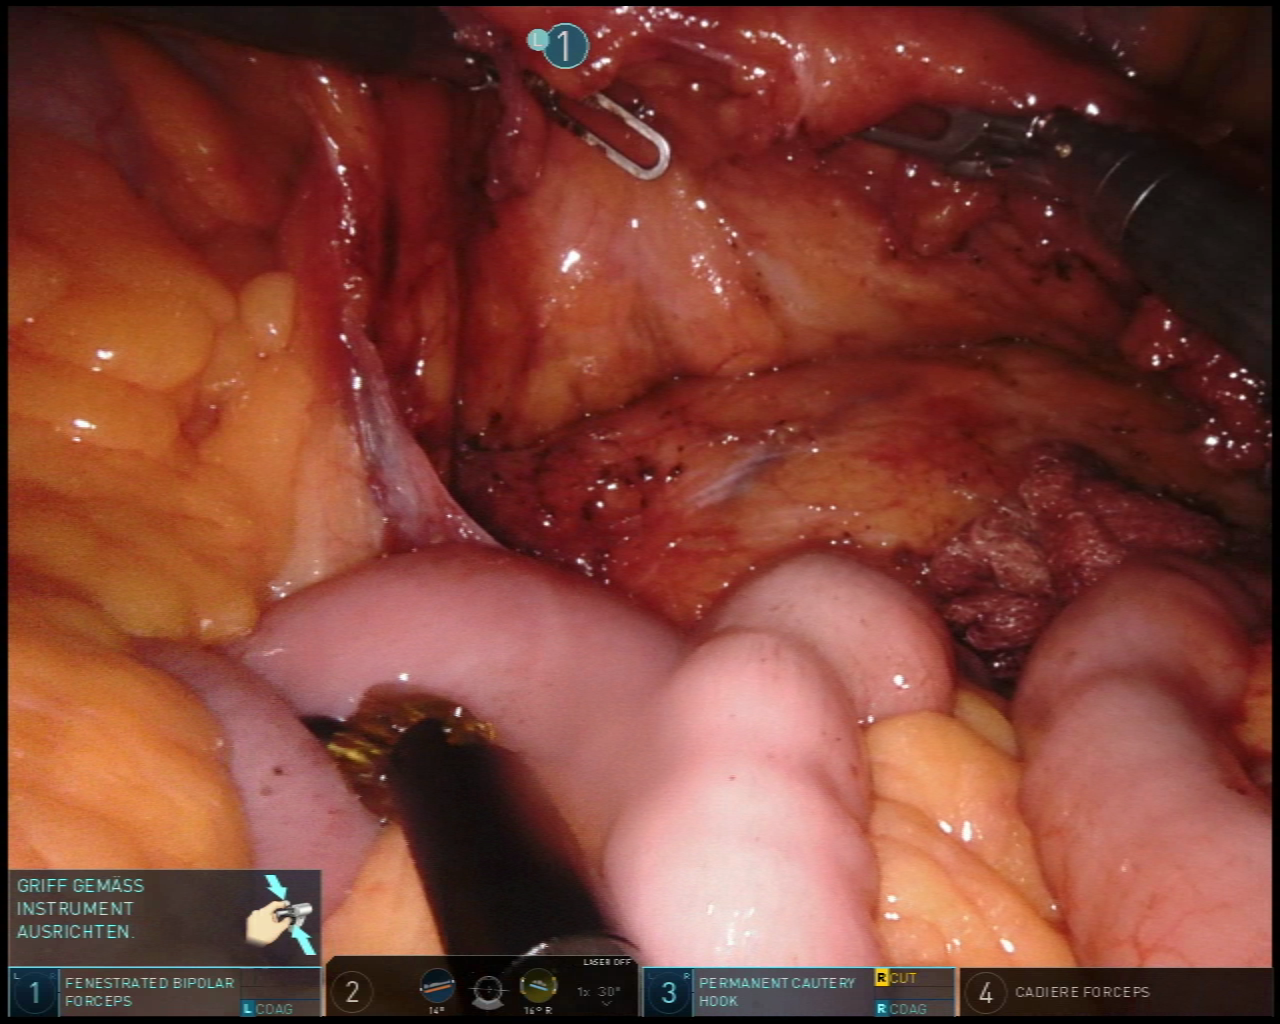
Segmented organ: small_intestine
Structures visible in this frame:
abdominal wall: no
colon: no
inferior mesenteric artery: no
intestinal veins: no
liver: no
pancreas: no
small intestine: yes
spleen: no
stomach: no
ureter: no
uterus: no
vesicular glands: no